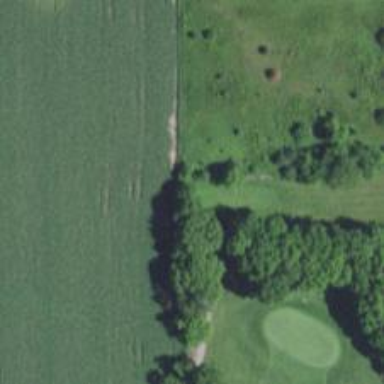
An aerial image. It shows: Golf tee.